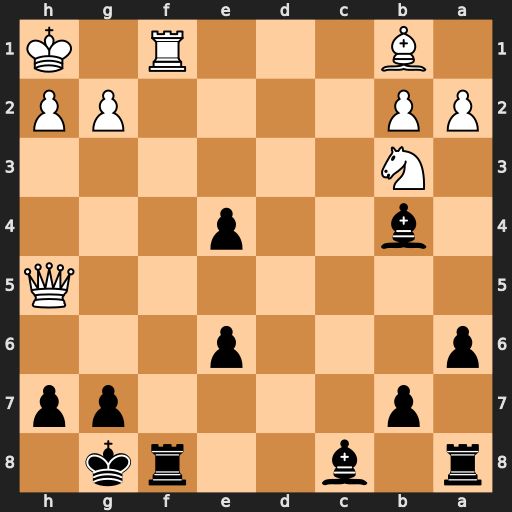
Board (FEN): r1b2rk1/1p4pp/p3p3/7Q/1b2p3/1N6/PP4PP/1B3R1K
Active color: b
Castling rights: -
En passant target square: -
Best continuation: Rxf1#